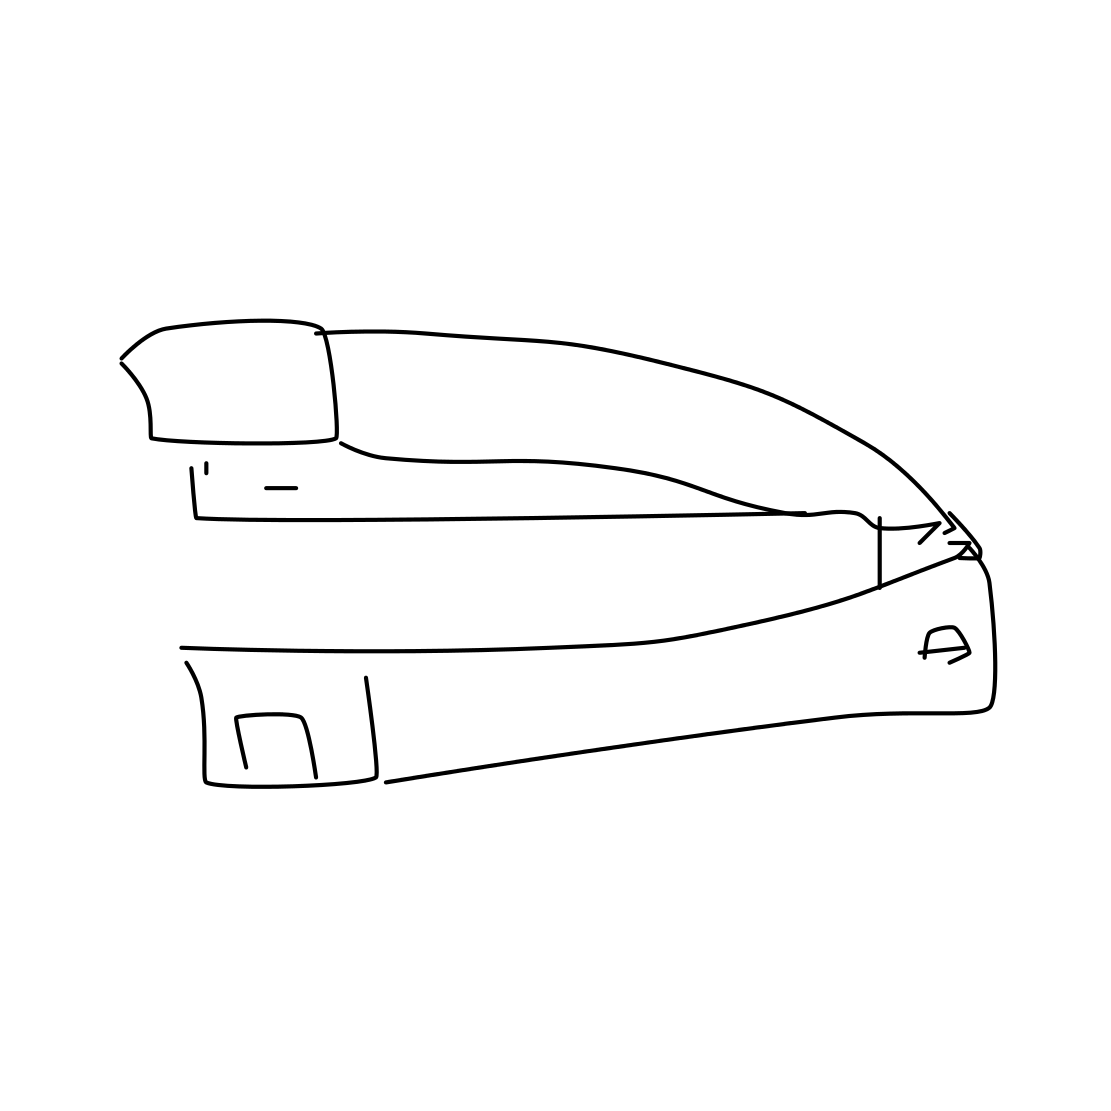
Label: stapler